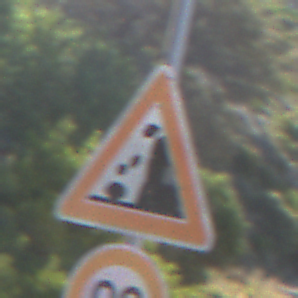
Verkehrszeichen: SteinschlagRechts
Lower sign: Geschwindigkeit90
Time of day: MorningAfternoon
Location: Outdoor (Nature)
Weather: Clear
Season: NotSpecified
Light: Natural